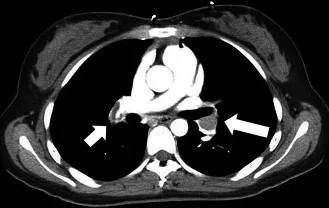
Chest computed tomography (CT) scan with contrast showing multifocal thromboemboli (White Arrow) in both pulmonary arteries (a and b).
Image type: radiology (ct)